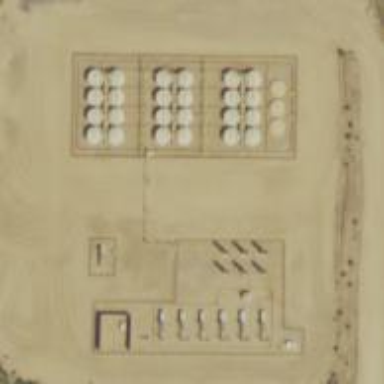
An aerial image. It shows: Storage tank that is man-made.